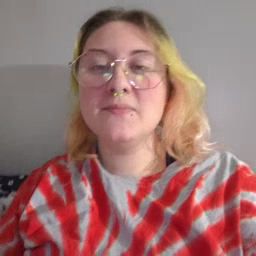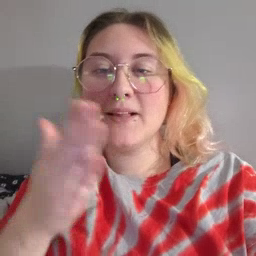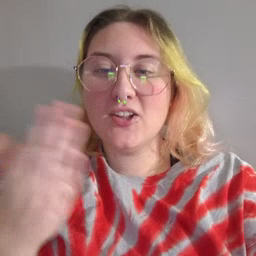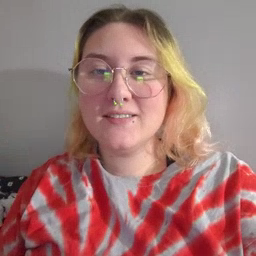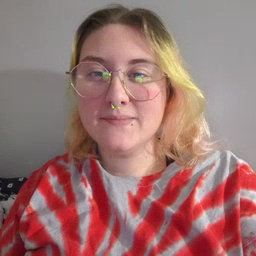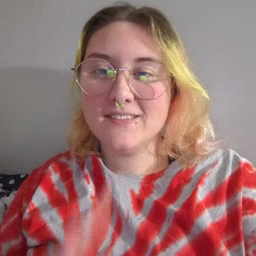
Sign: book